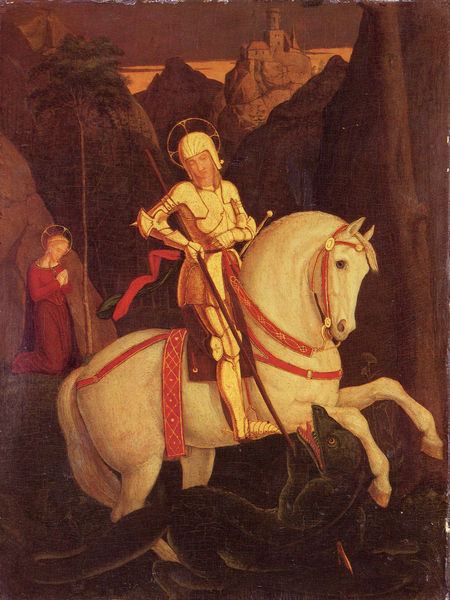
Titel: Ritter Georg
Künstler: Franz Pforr
Standort: Frankfurt (am Main)
Institution: Das Städel, Städelsches Kunstinstitut und Städtische Galerie
Schlagwörter: baum, berg, dunkel, felsen, held, himmel, kampf, mann, schatten, weiß, wolken, grün, landschaft, menschen, mädchen, stadt, abend, braun, frau, licht, nase, ölbild, blick, rot, schloss, tier, tiere, wolke, augen, band, bibel, böse, geschichte, tod, tot, horizont, kirche, gold, personen, ohren, tal, pferd, reiter, engel, hufe, sattel, zaumzeug, zügel, berge, fels, felswand, gebirge, sonnenuntergang, schlucht, lanze, palme, nazarener, blut, burg, kloster, religion, festung, abendhimmel, jungfrau, schwert, knien, waffe, schlange, helm, beten, gebet, ritter, rüstung, schimmel, hufen, heiligenschein, nimbus, ross, zunge, mythos, dornen, betende, echse, halfter, zaum, heiliger, siegfried, löwe, heilige, speer, töten, heilig, maria, gloriole, scheuen, detailgetreu, ungeheuer, drachen, drache, reptil, rinascimental, tafelbild, rettung, aureole, drachentöter, georg, heiliger georg, michael, legende, aufbäumen, reiterstandbild, monster, untier, grän, burganlage, martin, panther, sper, spiess, tunier, tunir, christliche ikonographie, biest, hl. georg, sankt martin, hl. michael, sankt georg, mut, pforr, hl georg, ungetier, turnier, auf holz, der heilige soundso, drachenstich, hl: georg, holzgemälde, jungffrau, madchen, tötet panther, prinzession, hfe